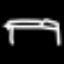
Label: bed